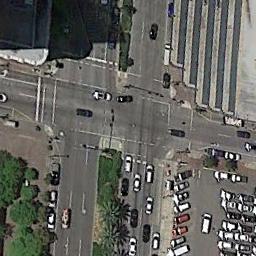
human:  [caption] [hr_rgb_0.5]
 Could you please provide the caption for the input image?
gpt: There are different Numbers of cars in different directions at the intersection .

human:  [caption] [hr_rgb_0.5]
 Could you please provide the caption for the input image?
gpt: There are many moving and waiting vehicles on the road at the intersection, There are some trees around the intersection, And many cars are parked in the open space beside the intersection .

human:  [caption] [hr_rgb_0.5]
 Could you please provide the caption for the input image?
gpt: There are many cars in the open space near the intersection .

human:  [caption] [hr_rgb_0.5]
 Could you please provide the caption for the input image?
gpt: An intersection with dense traffic is between a parking lot and clearings .

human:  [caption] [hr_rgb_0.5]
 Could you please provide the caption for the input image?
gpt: There are many cars at the parking lot beside the intersection .